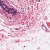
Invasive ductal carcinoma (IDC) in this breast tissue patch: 0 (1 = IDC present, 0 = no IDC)